Platform: macOS
Application: Arc Browser
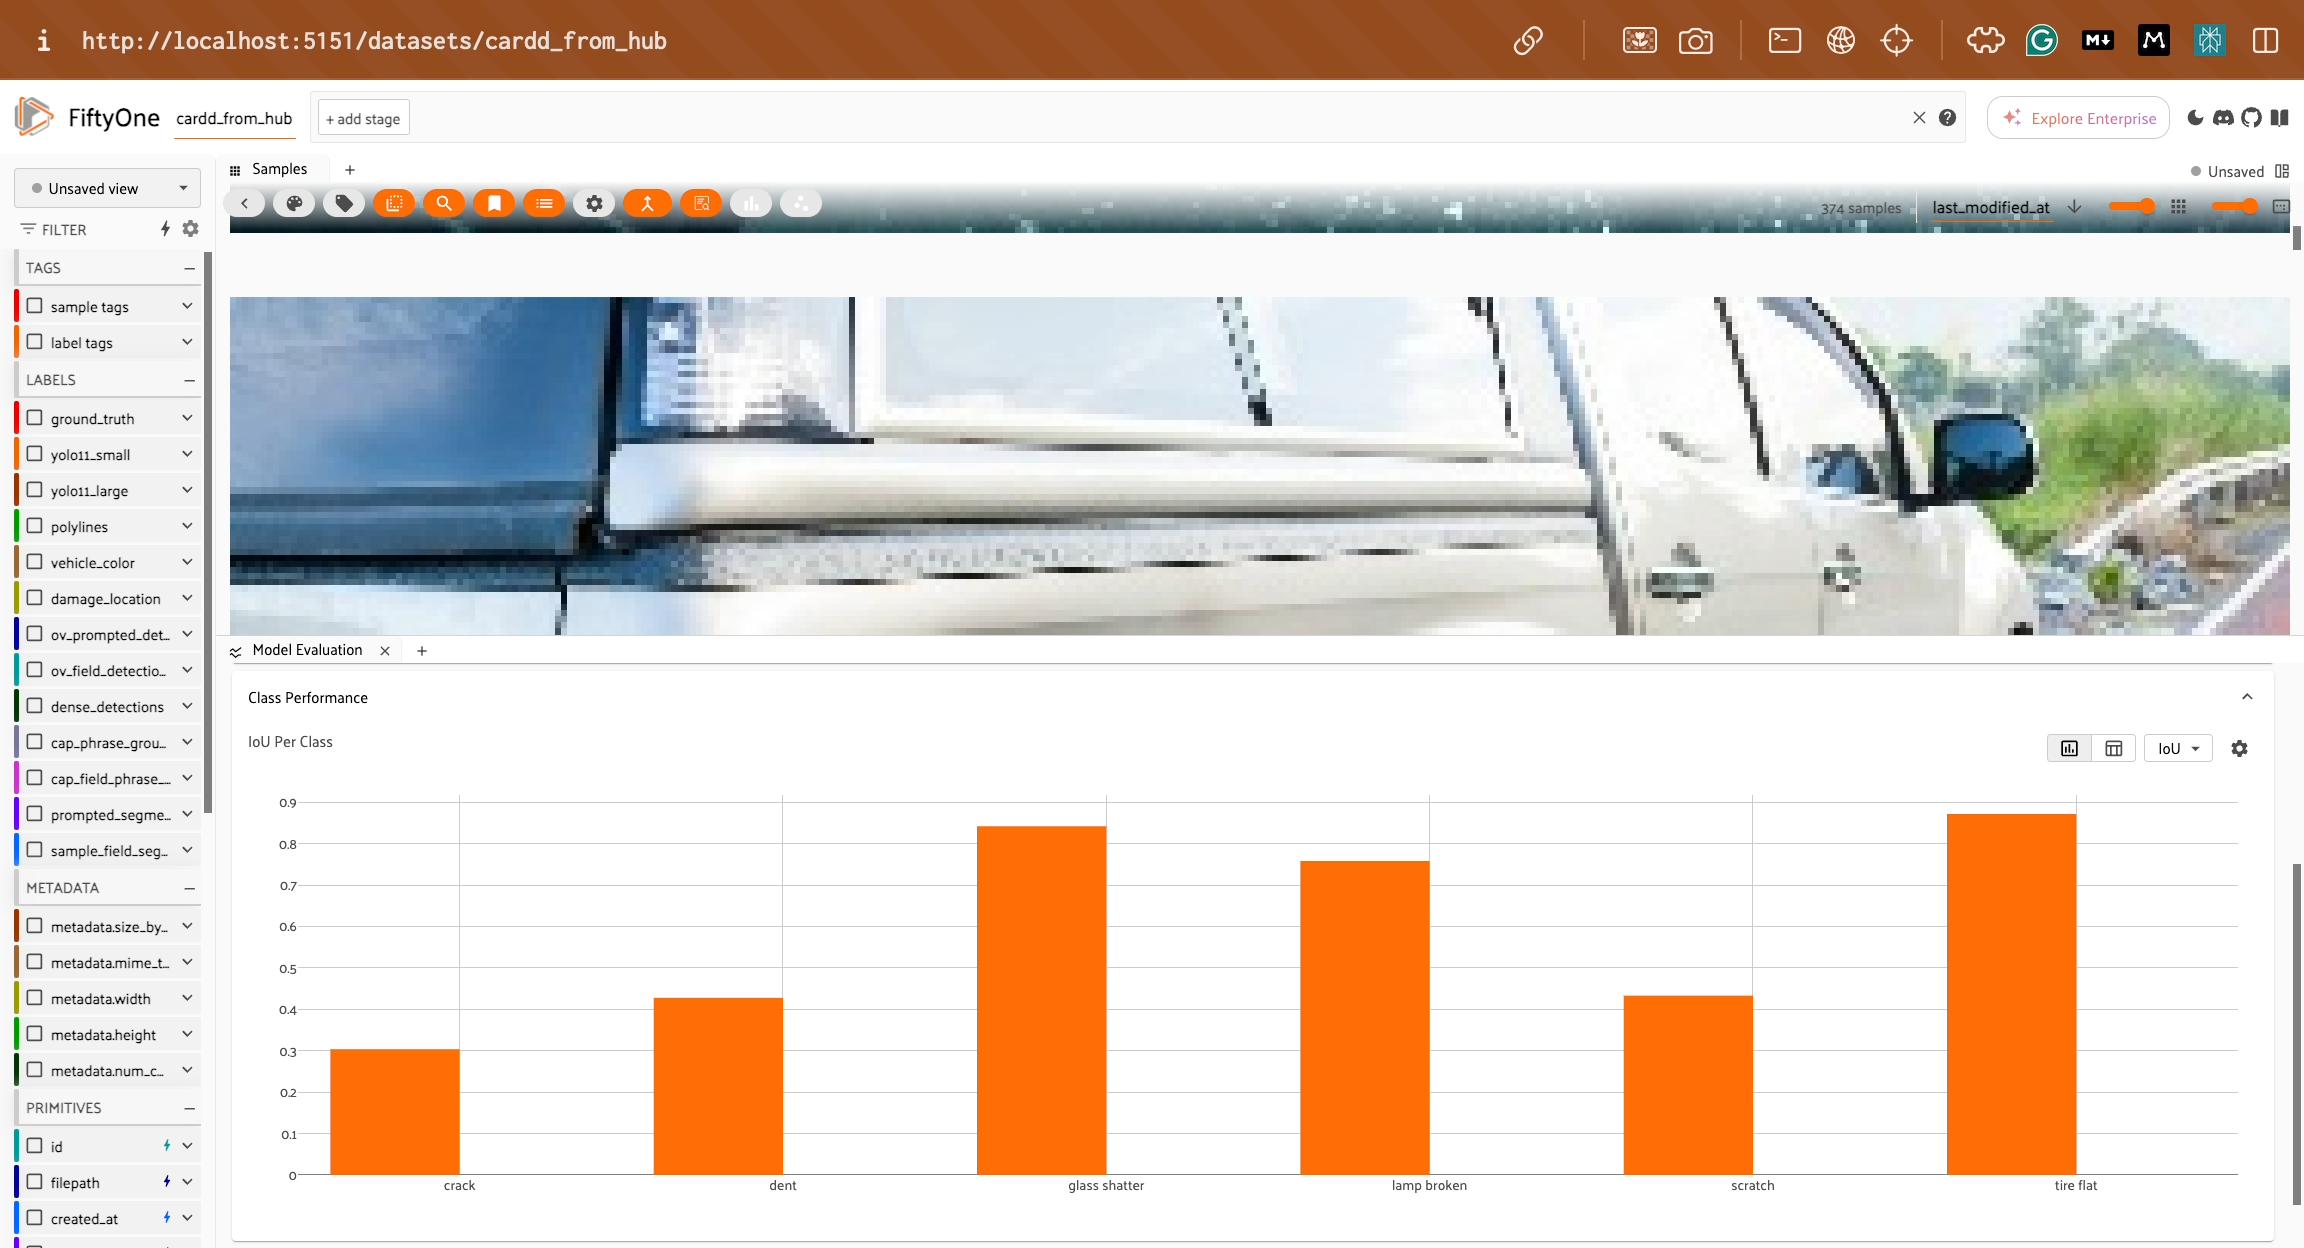
task_description: Open the model performance metric menu in the per class model performance card
action_type: click
element_info: Menu Item
steps_since_start: 1